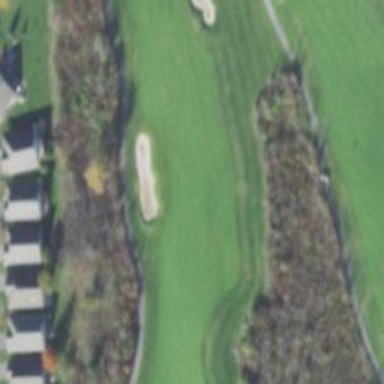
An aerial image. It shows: Golf fairway in the image.